Field crop: maize
Growth stage: 2
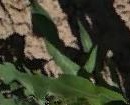
Species: maize